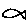
Label: fish